Interaction volume radius: 5 \u00c5
Interaction volume height: 15 \u00c5
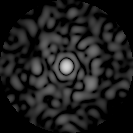
Disorder parameter: 0.8409